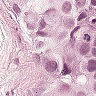
Metastatic tissue present: yes